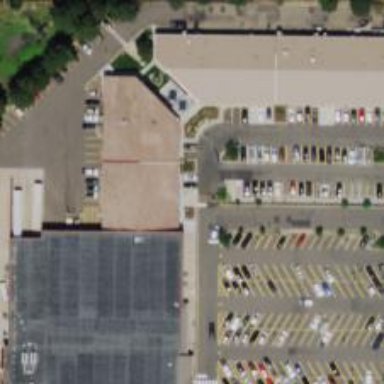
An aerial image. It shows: Parking space.